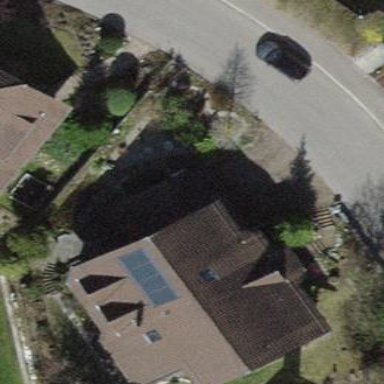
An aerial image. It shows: Detached building with gabled tile roof.